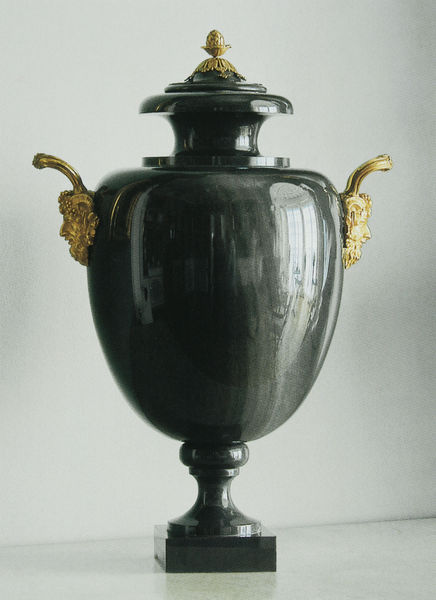
Titel: Vase
Standort: St. Petersburg
Institution: Schloss Pawlowsk
Schlagwörter: blätter, dunkel, fuß, gestein, mann, schatten, weiß, grün, blume, fenster, geschwungen, grau, hell, hintergrund, köpfe, licht, marmor, profil, schmuck, schwarz, blüte, obst, rose, bärte, gesichter, gesicht, sockel, stehen, stein, hals, spiegelung, schlank, gold, haare, locken, oval, rund, amphore, henkel, krug, trauben, vase, dekoration, dick, glanz, floral, ornamente, verzierung, glänzen, glänzend, metall, bauch, glatt, granit, plinthe, podest, poliert, foto, fotografie, photographie, griff, deckel, gefäß, vergoldet, form, kugel, gedreht, photo, griffe, knauf, antik, satyr, pan, zier, zierde, golden, pokal, nymphenburg, fotographie, behälter, urne, verschluss, vergoldung, gedrechselt, wertvoll, nuss, bauchig, deckelvase, knäufe, verziehrung, umgebung, behältnis, schwraz, eichel, vae, spiegelnd, montiert, gänzen, monolith, srt deco, vas, urme, bauchhenkelamphore, kyklad3